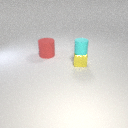
small yellow metal cube below small cyan rubber cylinder